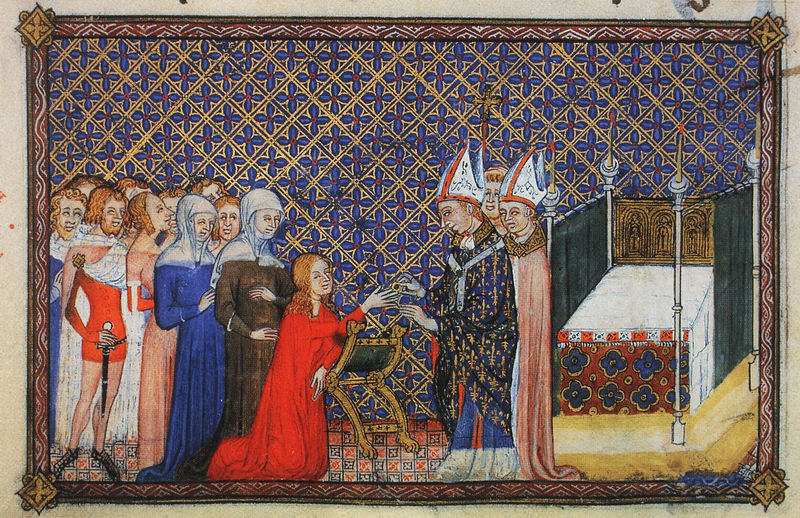
Titel: Buch zur Krönung Charles V von Frankreich/ Coronation Book of Charles V of France
Institution: British Library
Schlagwörter: blau, mann, weiß, frauen, gelb, grün, menschen, blumen, braun, frau, hüte, kleider, männer, stuhl, blüten, rot, schleier, muster, ornament, bart, rahmen, vorhang, kirche, boden, gewand, gold, mantel, sessel, blatt, papier, bischof, könig, papst, tapete, wandteppich, kopftuch, detail, ornamente, kerze, bett, kerzen, schwanger, ring, wei, buch, kreuz, geben, seite, schwert, knien, nonne, volk, kardinal, beten, ritter, buchdruck, ehe, dolch, mittelalter, priester, segnen, bischöfe, mitra, tiara, heilige, lilien, maria, anbetung, miniatur, nonnen, heirat, buchmalerei, wandschirm, nebeneinander, schwangere, mitren, schwangerschaft, reliquien, päpste, heilge, illumination, eheschließung, stuuhl, 1400, rinig, vermählung mit christus, raugen